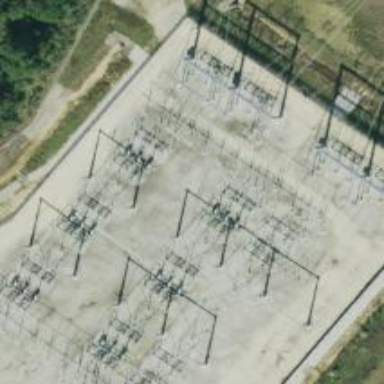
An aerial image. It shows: Switch used for power control.